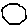
Label: hexagon